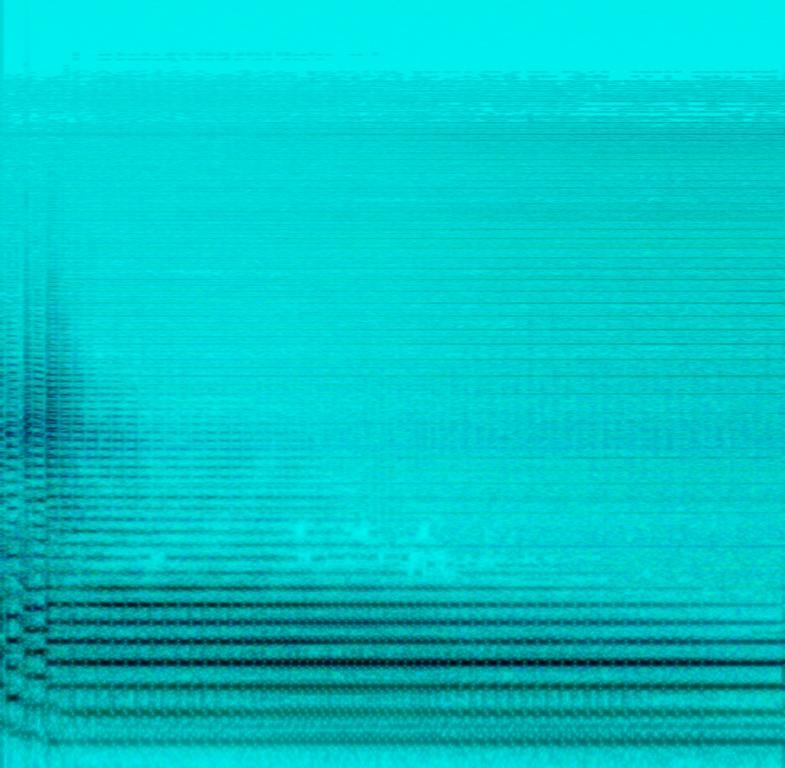
This audio contains a e-guitar running through a tremolo effect that gets into faster modulation speed. This is an amateur recording and may be used for educational purposes.